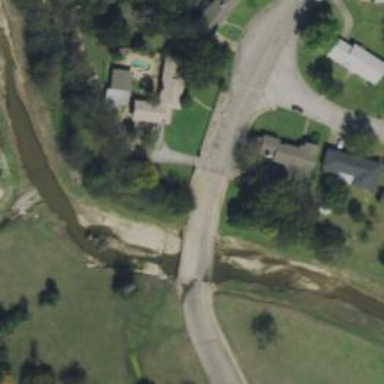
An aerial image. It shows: Residential road with bridge.